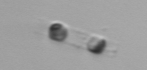
Label: Skeletonema